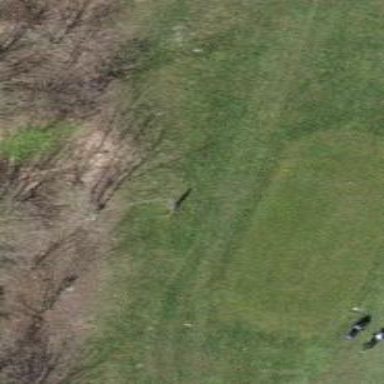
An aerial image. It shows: Grass area designated as golf tee.